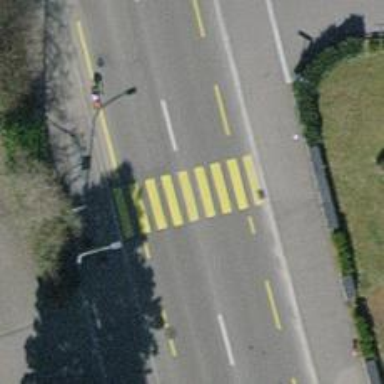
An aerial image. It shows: Marked crossing on the road.